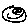
Label: smiley face